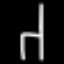
Label: chair